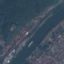
Land use / land cover: River